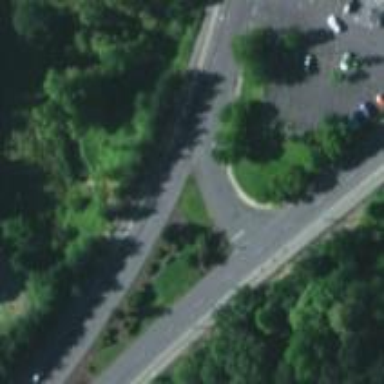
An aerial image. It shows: Left sidewalk along asphalt trunk link highway.